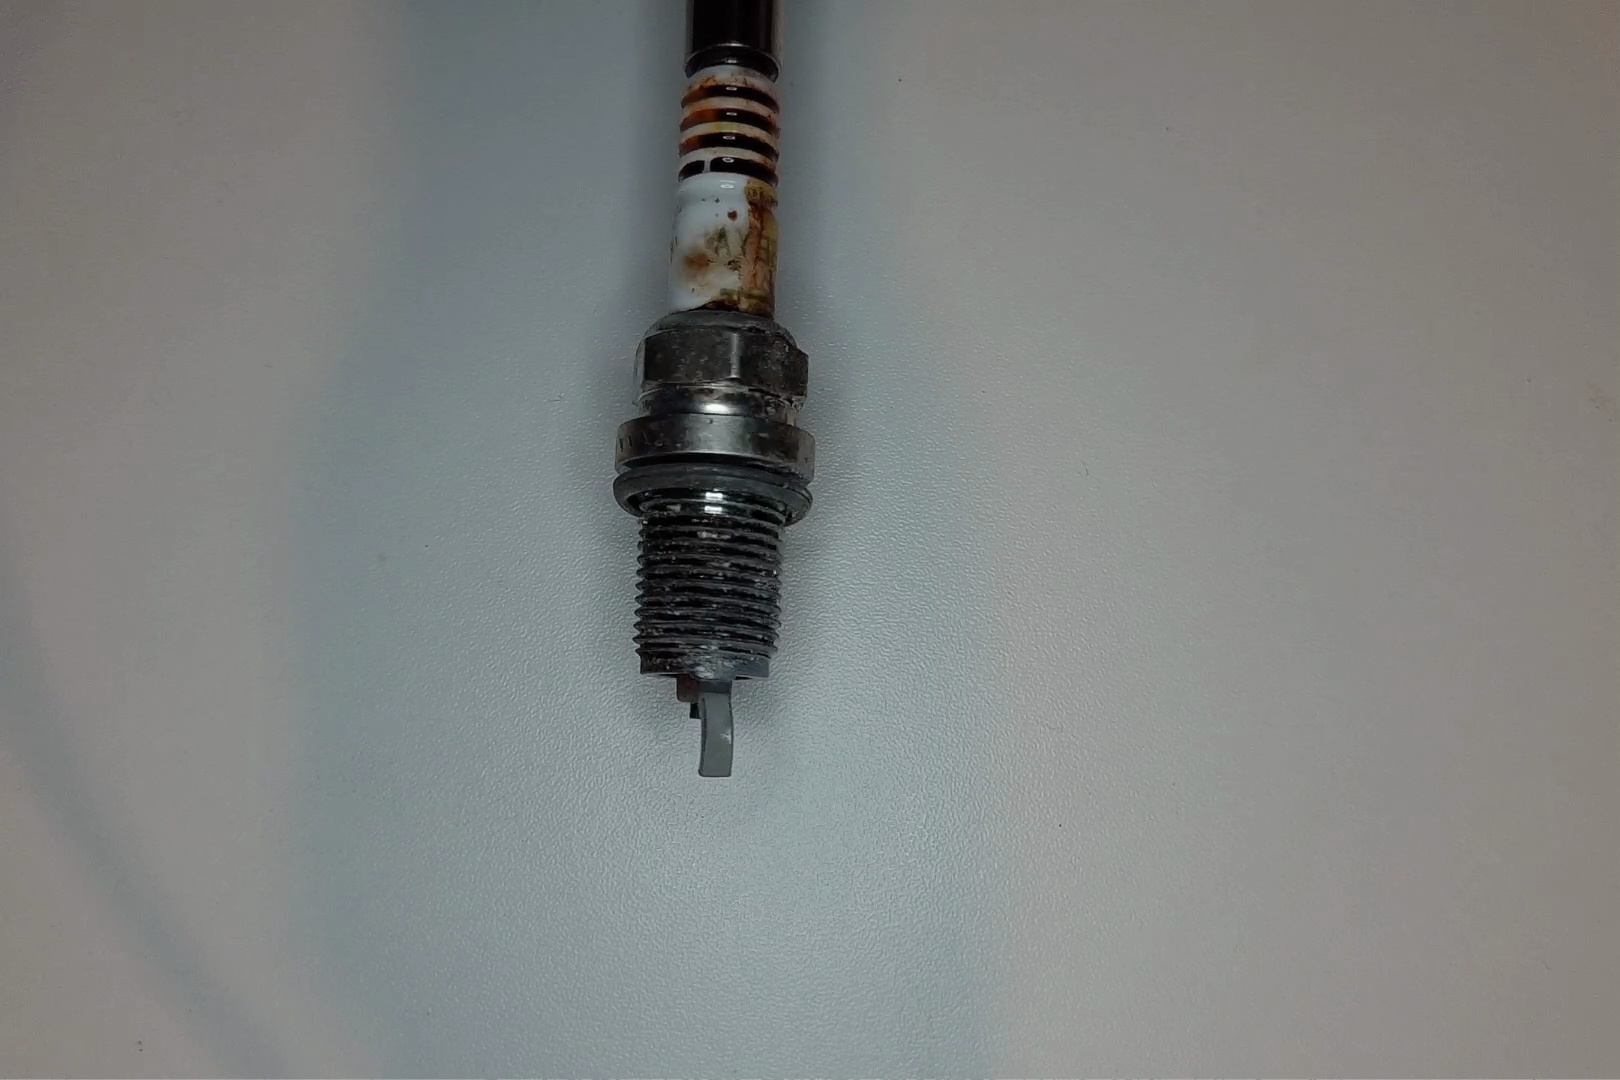
Label: anomaly